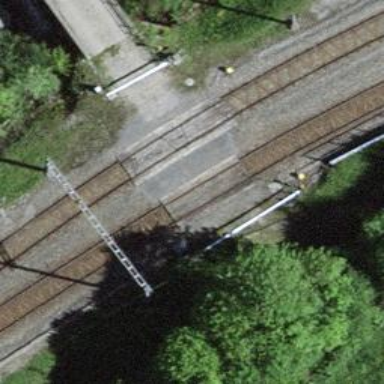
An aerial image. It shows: Level crossing with barrier for the railway.